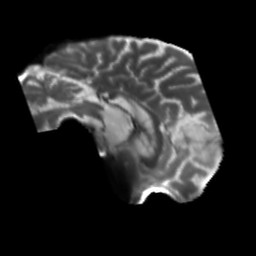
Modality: T2w
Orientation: sagittal
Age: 58
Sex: male
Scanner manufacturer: siemens
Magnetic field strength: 3 T
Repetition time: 5.25 s
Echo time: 0.08 s